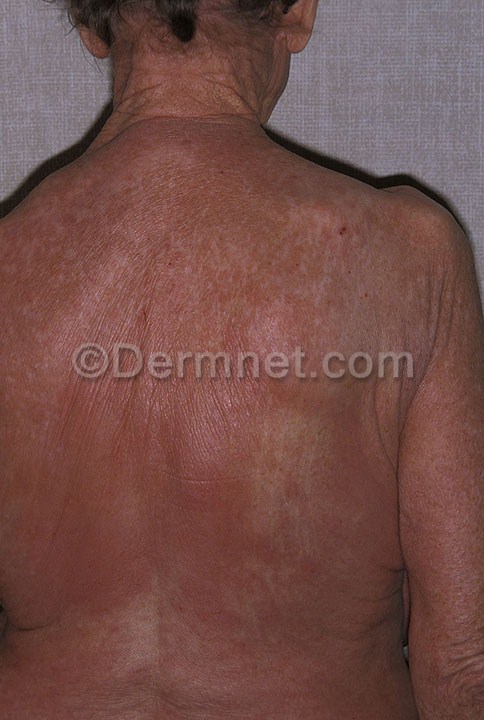
Disease: Actinic Keratosis Basal Cell Carcinoma and other Malignant Lesions